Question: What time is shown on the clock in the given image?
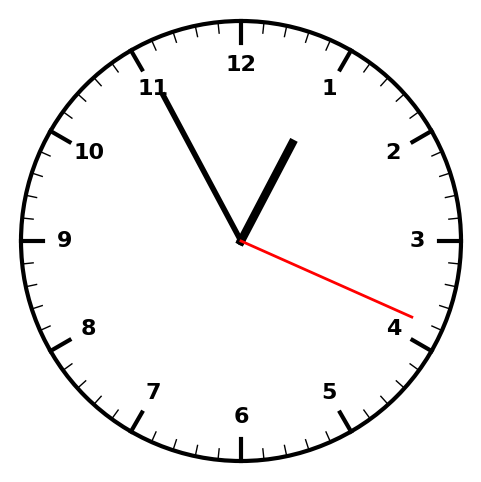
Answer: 12:55:19